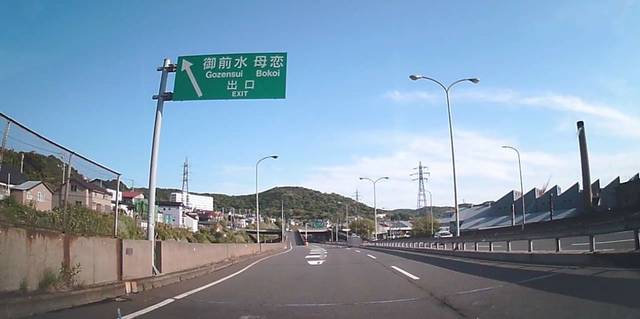
Region: Japan
Coordinates: 42.326, 140.996